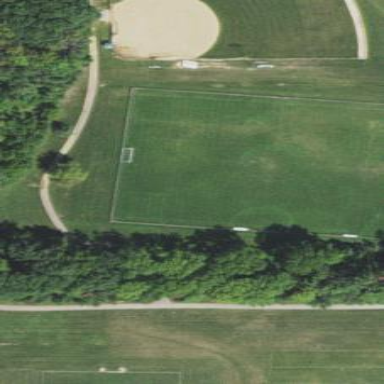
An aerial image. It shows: Soccer pitch for leisure land activities.